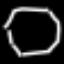
Label: octagon